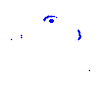
Particle: kaon